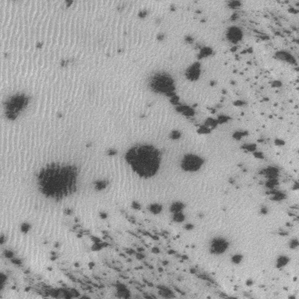
Label: frost